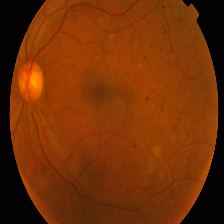
Diabetic retinopathy grade: Proliferative DR